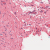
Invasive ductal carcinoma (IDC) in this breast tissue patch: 1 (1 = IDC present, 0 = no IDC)